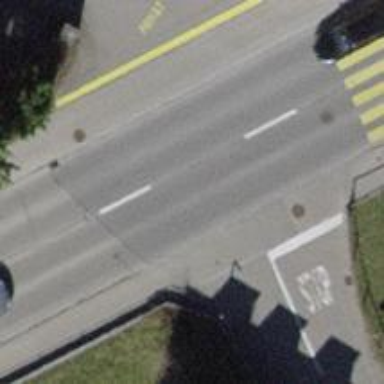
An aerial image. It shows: Primary road with asphalt surface.